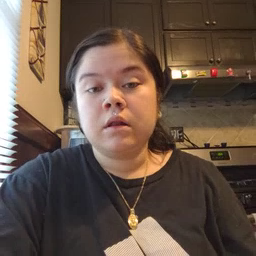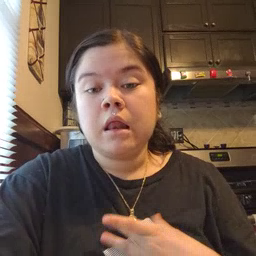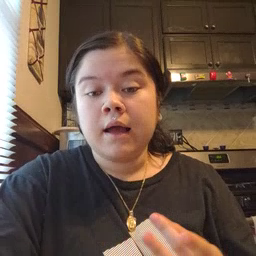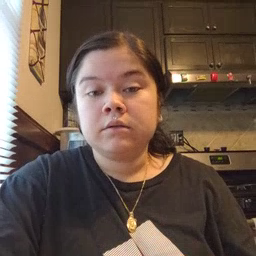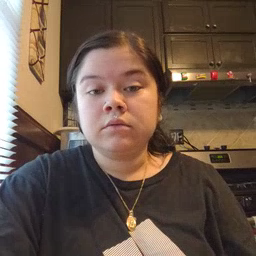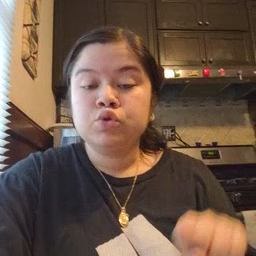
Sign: like